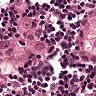
Metastatic tissue present: yes